Question:
i need a graph something like this can anyone help me by providing working example on fiddle ?
my current code is:
'''
initCharts: function() {
if (Morris.EventEmitter) {
// Use Morris.Area instead of Morris.Line
dashboardMainChart = Morris.Area({
element: 'sales_statistics',
padding: 15,
// behaveLikeLine: false,
gridEnabled: true,
// gridLineColor: false,
axes: true,
fillOpacity: 0.3,
data: [{
period: '2011 Q1',
profit: 0
}, {
period: '2011 Q2',
profit: 20
}, {
period: '2011 Q3',
profit: 50
}, {
period: '2011 Q4',
profit: 40
}, {
period: '2011 Q4',
profit: 60
}],
lineColors: ['#91C120'],
xkey: 'period',
ykeys: ['profit'],
labels: ['Profit'],
xLabels:['week'],
pointSize: 5,
pointFillColors: ['#FFF'],
lineWidth: 3,
hideHover: 'auto',
resize: true
});
}
}
'''
the first problem is i want to use graph target element by class not id because i want to use it multiple times on a single page
second i cant find a way to place days like the image above on xLabels
third i want grids similar with the image
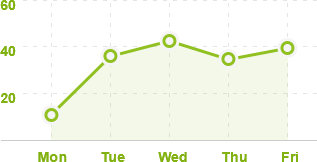
Answer: 1. You can use a class instead of an id by passing morris a jQuery or DOM object. If you pass it a string, it must be an id. so you could use a class like this:
'''
element:$('.yourClass'),
'''
1. You can use days of the week by using the xLabelFormat option, like this:
'''
xLabelFormat: function (x) {
let day = x.getDay(),
days = ["Sun", "Mon", "Tue", "Wed", "Thu", "Fri", "Sat"];
return days[day];
}
'''
1. You can set the text color of the axis, and adjust the stroke width of the circles, using css
'''
circle{
stroke-width: 4
}
tspan[dy]{
stroke: #91C120
}
'''
Full working example below:
'''
jQuery(document).ready(function() {
let dashboardMainChart = Morris.Line({
element: 'line-example',
padding: 15,
// behaveLikeLine: false,
gridEnabled: true,
// gridLineColor: false,
axes: true,
fillOpacity: 0.3,
data: [{
period: Date.parse('2015-01-01'),
profit: 0
}, {
period: Date.parse('2015-01-02'),
profit: 20
}, {
period: Date.parse('2015-01-03'),
profit: 50
}, {
period: Date.parse('2015-01-04'),
profit: 40
}, {
period: Date.parse('2015-01-05'),
profit: 60
}],
lineColors: ['#91C120'],
xkey: 'period',
ykeys: ['profit'],
labels: ['Profit'],
xLabels: ['day'],
pointSize: 5,
pointFillColors: ['#FFF'],
pointStrokeColors: ['#91C120'],
lineWidth: 3,
hideHover: 'auto',
resize: true,
xLabelFormat: function(x) {
day = x.getDay();
days = ["Sun", "Mon", "Tue", "Wed", "Thu", "Fri", "Sat"];
return days[day];
}
});
})
'''
'''
circle {
stroke-width: 4 !important;
}
tspan[dy] {
stroke: #91C120 !important;
}
'''
'''
<!DOCTYPE html>
<html>
<head>
<script src="http://cdnjs.cloudflare.com/ajax/libs/raphael/2.1.0/raphael-min.js"></script>
<script src="http://code.jquery.com/jquery-1.8.2.min.js"></script>
<script src="https://cdnjs.cloudflare.com/ajax/libs/morris.js/0.4.1/morris.min.js" integrity="sha512-UcH7njmQ0j6gF7MPyIgpob6gjNGjLSvfOrujEg4s62riVtueN7H7d8ds5XyXbkTK7ClxG9L+VTb/zly84J9TZA==" crossorigin="anonymous" referrerpolicy="no-referrer"></script>
<meta charset=utf-8 />
<title>Morris.js Line Chart Example</title>
</head>
<body>
<div id="line-example"></div>
</body>
</html>
'''